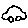
Label: car